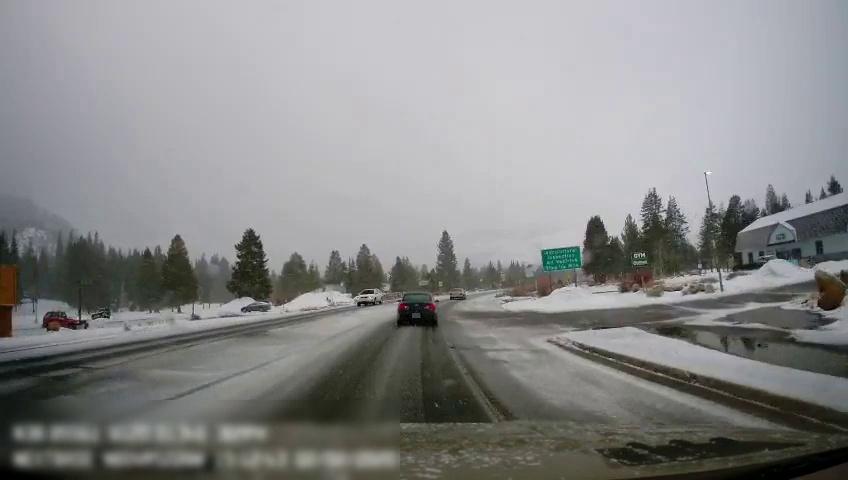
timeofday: Day
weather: Snowy
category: Drivable Space
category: Vehicles | SUV
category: Vehicles | Car
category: Vehicles | Car
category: Vehicles | SUV
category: Vehicles | Car
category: Vehicles | SUV
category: Vehicles | SUV
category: Traffic | Signs